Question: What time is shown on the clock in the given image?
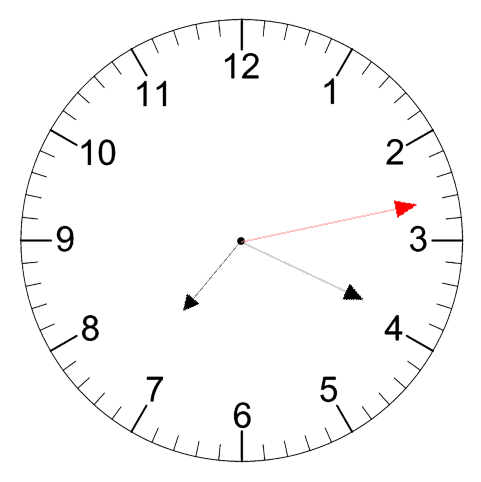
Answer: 07:19:13